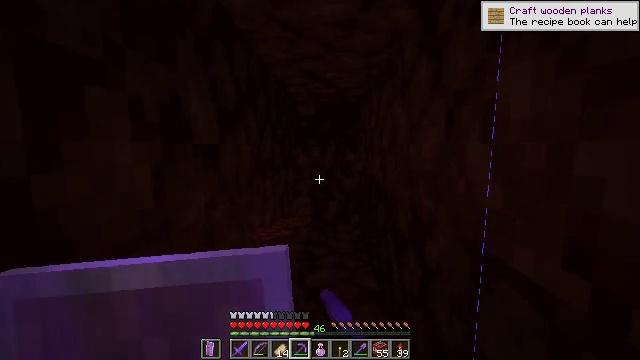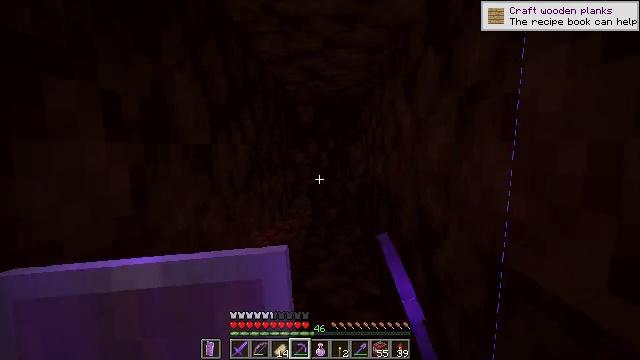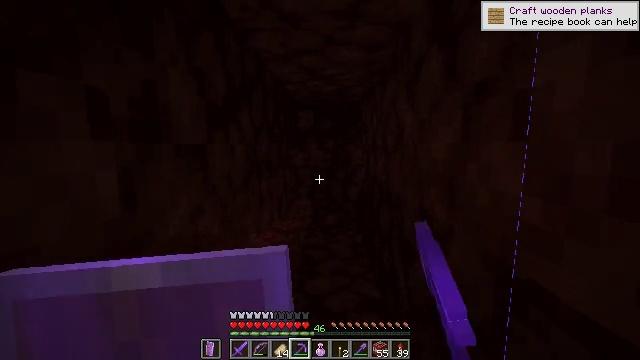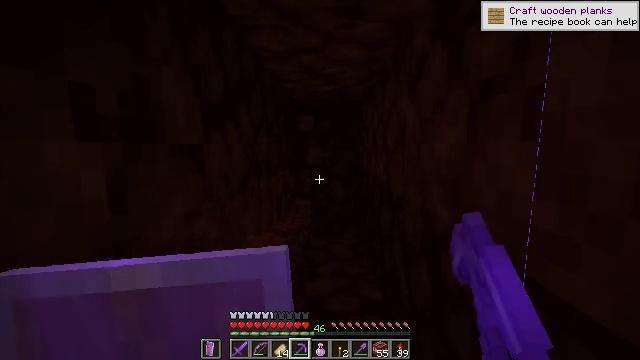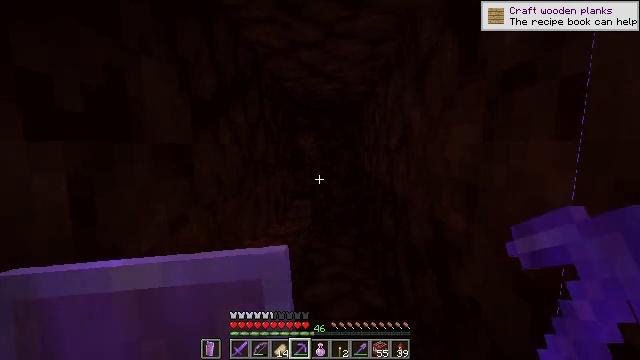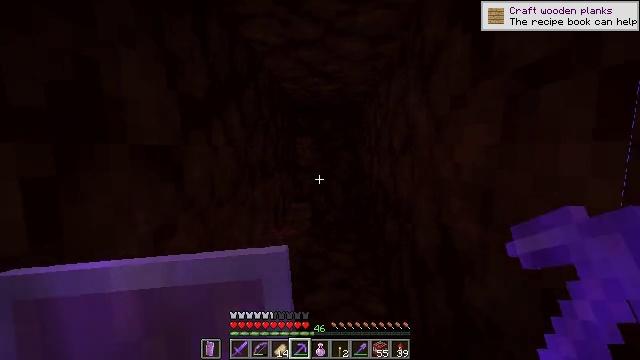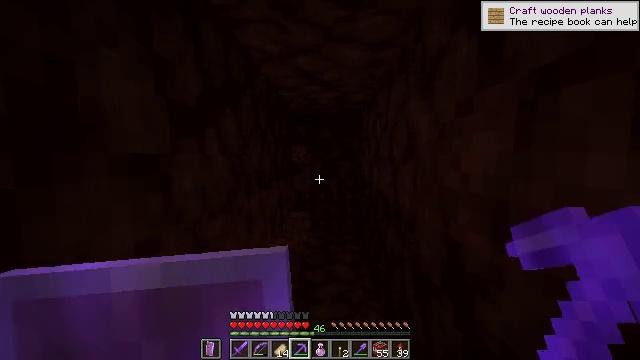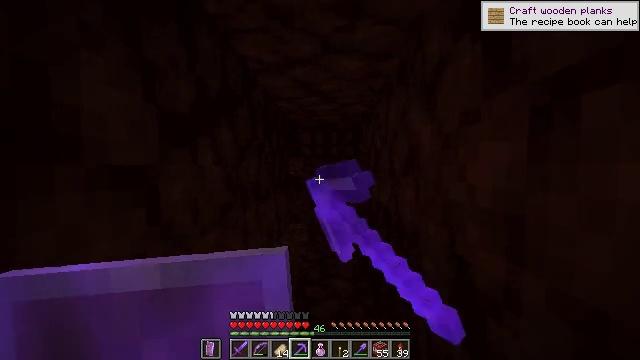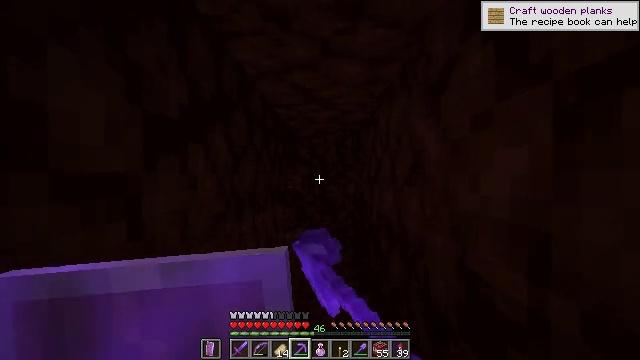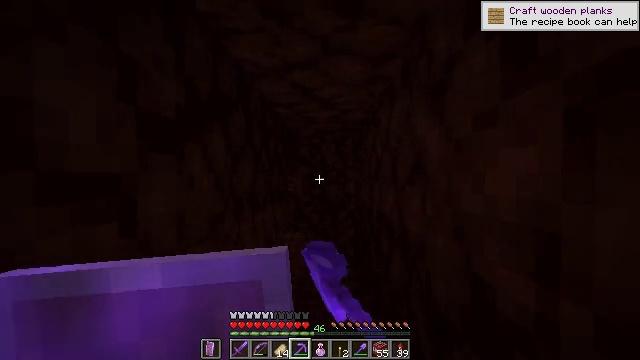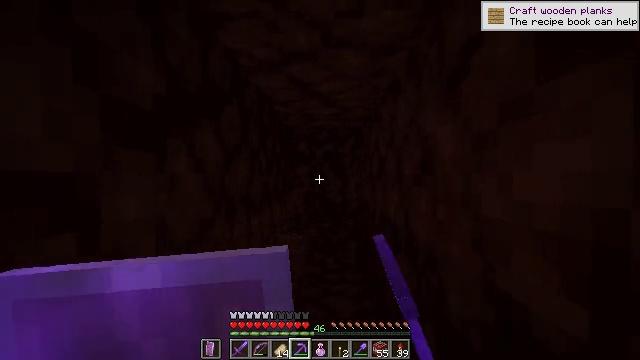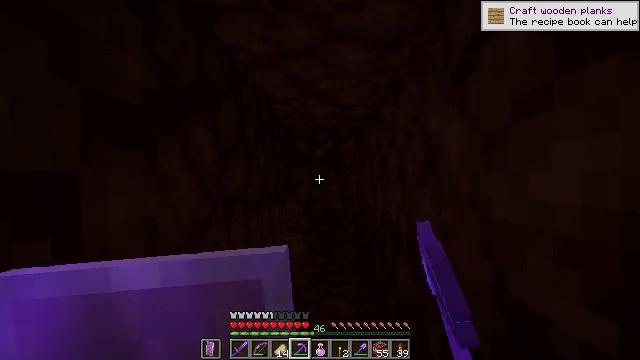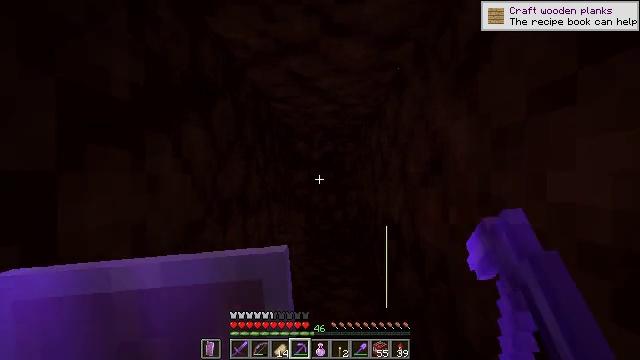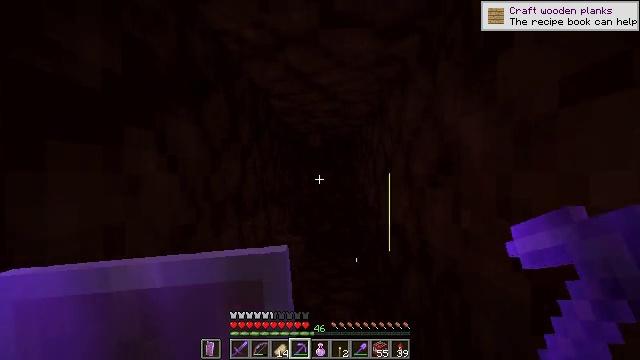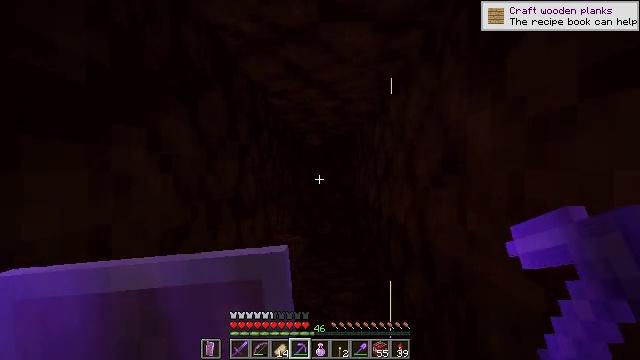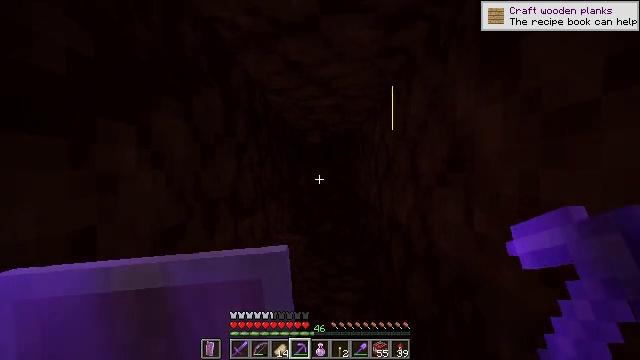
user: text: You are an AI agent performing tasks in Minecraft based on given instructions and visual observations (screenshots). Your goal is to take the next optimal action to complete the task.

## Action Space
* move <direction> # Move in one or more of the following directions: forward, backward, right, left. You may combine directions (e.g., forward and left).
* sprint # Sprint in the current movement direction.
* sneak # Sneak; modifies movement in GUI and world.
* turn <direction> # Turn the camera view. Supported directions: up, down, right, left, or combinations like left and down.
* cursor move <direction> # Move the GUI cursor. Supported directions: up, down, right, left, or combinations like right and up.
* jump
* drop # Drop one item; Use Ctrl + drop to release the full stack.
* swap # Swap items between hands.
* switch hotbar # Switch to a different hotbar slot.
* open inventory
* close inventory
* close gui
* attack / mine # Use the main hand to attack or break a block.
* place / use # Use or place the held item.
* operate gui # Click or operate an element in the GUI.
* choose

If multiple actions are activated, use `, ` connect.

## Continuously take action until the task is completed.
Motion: motion action
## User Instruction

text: Dig up netherrack with a pickaxe.
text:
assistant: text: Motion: move forward, sneak, attack / mine
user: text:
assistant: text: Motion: move forward, sneak, attack / mine
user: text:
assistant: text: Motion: move forward, sneak, attack / mine
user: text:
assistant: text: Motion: move forward, sneak, attack / mine
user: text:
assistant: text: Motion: move forward, sneak, attack / mine
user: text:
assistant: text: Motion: move forward, sneak, turn up, attack / mine
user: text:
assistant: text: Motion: move forward, sneak, turn up, attack / mine
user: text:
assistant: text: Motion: move forward, sneak, turn up, attack / mine
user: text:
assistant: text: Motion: move forward, sneak, attack / mine
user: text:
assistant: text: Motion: move forward, sneak, attack / mine
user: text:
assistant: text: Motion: move forward, sneak, attack / mine
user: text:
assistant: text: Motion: move forward, sneak, attack / mine
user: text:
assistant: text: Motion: move forward, sneak, attack / mine
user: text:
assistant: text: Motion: move forward, sneak, attack / mine
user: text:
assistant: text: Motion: move forward, sneak, attack / mine
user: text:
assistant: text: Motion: move forward, sneak, turn down, attack / mine
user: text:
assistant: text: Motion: move forward, sneak, turn down, attack / mine
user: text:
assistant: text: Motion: move forward, sneak, turn down, attack / mine
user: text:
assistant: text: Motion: move forward, sneak, attack / mine
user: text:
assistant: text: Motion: move forward, sneak, attack / mine
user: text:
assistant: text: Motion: move forward, sneak, attack / mine
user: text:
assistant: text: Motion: move forward, sneak
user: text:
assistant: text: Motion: move forward, sneak
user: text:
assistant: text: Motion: sneak
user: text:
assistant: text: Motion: sneak
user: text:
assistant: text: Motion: sneak